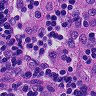
Metastatic tissue present: yes